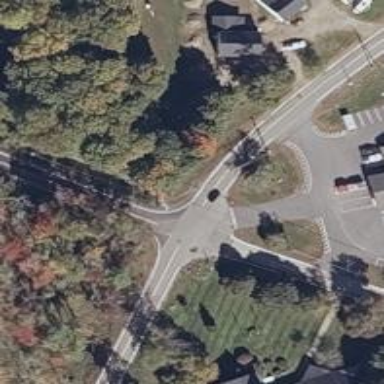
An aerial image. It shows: Stop road.